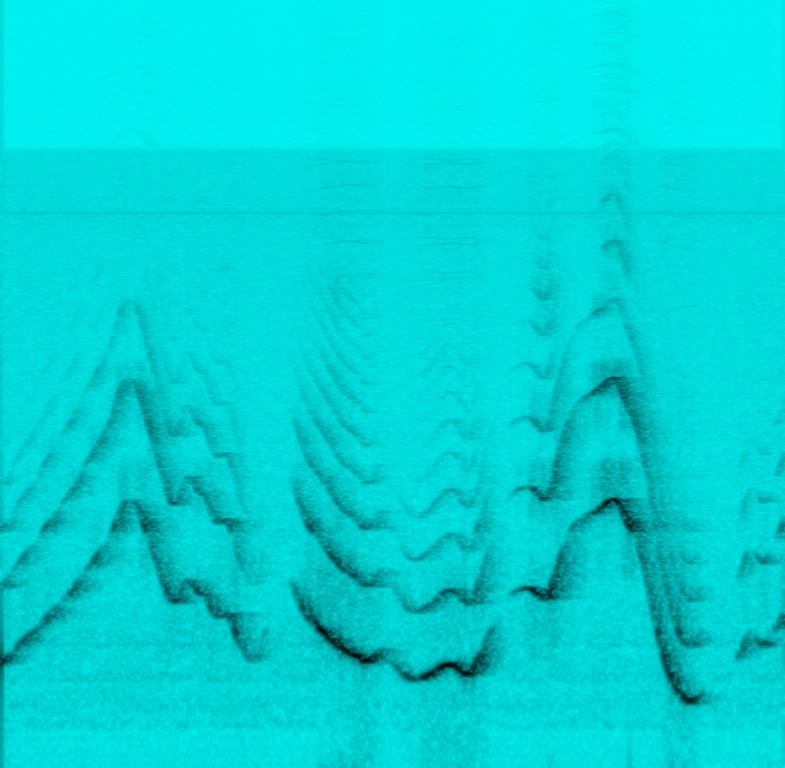
This audio contains someone playing a theremin. Playing around with the pitch. This may be playing in a comedic act.